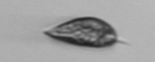
Label: Prorocentrum_triestinum